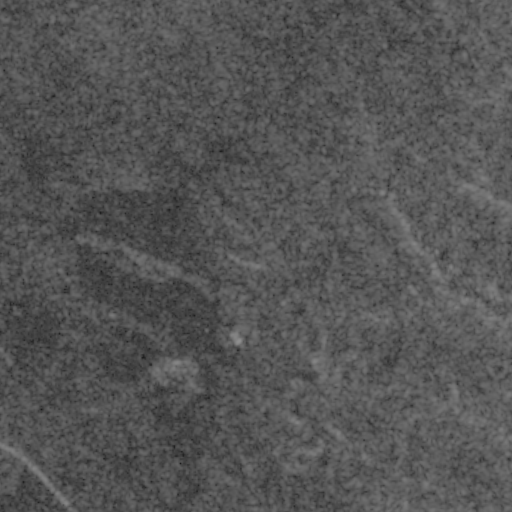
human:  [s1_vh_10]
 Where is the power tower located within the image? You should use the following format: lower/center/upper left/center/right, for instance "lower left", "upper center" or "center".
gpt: The power tower is located in the lower left of the image.
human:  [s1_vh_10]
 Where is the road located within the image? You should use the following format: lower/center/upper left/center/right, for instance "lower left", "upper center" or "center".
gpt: There is no road in the image.

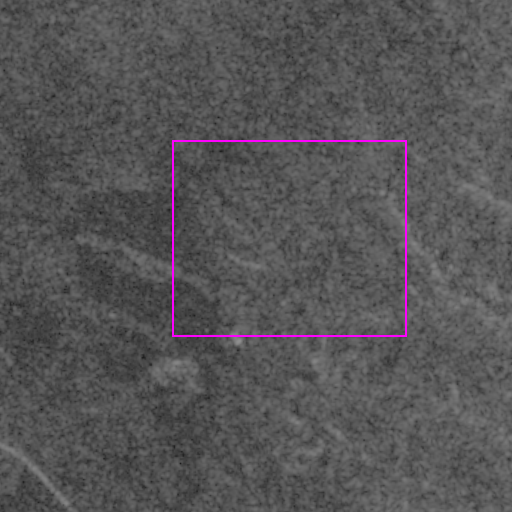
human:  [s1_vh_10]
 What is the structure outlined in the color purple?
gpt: There is no purple outline.
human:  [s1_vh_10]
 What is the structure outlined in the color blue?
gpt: There is no structure outlined in blue.